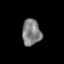
Tissue: skin
Cell type: Epithelial cells
Senescence score: 0.2847
Nuclear area (px): 482
Mean DAPI intensity: 128.656